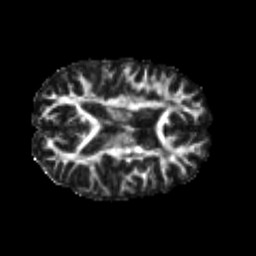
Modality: FA
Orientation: axial
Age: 23
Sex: female
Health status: healthy
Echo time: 0.074 s